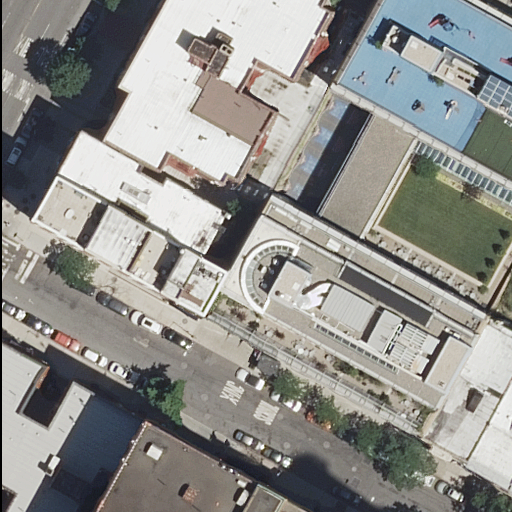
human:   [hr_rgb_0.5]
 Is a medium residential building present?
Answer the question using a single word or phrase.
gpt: yes

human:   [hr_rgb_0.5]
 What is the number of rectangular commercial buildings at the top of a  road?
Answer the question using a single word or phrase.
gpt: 0

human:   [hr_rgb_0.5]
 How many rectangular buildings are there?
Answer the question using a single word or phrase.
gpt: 6

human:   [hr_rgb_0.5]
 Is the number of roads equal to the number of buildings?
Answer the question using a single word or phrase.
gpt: no

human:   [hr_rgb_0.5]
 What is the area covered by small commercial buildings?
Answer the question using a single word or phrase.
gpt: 0m2

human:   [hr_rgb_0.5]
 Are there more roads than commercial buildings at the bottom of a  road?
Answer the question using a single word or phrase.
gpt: yes

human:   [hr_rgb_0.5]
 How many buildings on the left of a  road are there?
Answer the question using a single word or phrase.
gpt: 2

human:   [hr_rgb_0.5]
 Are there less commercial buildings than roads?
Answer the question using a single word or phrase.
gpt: yes

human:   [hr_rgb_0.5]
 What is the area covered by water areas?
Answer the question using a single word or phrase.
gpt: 0m2

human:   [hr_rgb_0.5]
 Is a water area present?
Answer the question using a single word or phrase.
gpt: no

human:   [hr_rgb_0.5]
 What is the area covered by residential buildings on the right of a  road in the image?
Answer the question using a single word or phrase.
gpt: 5905m2

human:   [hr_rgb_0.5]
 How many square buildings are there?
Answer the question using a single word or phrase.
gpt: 0

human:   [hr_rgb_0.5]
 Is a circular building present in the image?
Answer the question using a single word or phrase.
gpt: no

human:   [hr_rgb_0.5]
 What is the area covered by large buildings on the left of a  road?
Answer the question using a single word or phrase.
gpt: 547m2

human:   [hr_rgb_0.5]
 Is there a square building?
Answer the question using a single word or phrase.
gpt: no

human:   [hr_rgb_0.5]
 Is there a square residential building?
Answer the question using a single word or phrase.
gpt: no

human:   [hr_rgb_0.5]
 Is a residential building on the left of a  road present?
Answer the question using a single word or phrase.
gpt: yes

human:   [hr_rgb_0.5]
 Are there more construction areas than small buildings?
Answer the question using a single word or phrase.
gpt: no

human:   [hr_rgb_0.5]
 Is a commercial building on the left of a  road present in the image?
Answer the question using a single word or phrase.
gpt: no

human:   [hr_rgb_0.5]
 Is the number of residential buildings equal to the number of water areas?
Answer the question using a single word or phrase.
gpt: no

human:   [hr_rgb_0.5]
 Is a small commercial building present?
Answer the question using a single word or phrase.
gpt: no

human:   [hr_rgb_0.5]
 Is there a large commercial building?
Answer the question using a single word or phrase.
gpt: no

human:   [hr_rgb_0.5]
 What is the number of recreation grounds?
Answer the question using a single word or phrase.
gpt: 0

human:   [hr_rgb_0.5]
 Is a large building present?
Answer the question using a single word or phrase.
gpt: yes

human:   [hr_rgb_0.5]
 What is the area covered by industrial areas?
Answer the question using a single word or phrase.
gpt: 0m2

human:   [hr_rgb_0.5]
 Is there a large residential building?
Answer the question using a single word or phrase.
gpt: yes

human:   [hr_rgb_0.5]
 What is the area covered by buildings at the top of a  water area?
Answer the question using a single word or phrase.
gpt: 0m2

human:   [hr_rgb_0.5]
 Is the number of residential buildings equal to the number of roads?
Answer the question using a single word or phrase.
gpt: no

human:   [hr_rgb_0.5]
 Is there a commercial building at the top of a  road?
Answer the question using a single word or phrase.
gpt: no

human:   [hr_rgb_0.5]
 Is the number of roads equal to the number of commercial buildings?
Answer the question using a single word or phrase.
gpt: no

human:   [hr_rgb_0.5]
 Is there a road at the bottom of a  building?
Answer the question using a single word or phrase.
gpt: yes

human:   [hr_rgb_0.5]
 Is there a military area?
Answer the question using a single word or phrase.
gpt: no

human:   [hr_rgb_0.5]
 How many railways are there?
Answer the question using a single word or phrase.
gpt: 0

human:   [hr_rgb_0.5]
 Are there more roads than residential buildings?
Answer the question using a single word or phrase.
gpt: no

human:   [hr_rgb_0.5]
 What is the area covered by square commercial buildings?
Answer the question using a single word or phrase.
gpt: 0m2

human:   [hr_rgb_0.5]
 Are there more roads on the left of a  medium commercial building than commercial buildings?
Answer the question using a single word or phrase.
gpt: no